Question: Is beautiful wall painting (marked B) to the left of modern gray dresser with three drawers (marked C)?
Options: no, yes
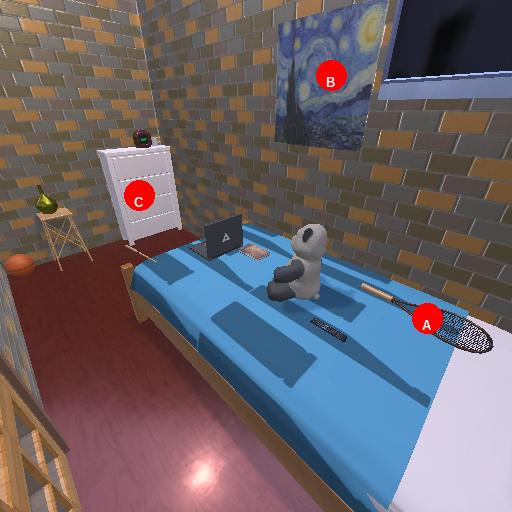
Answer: no